Question: I tried to implement the following question but I'm getting null as answer when trying to pass the value to the method. I can't seem to pass the value to the method transfer after calculating the new balance when withdrawing.
The Account class:
'''
package Number3;
public class Account {
private int balance;
private int maxTransfer;
public Account()
{
balance = 0;
maxTransfer = 0;
}
public Account(int bal,int maxT)
{
balance = bal;
maxTransfer = maxT;
}
public void setBalance(int b)
{
balance = b;
}
public int getBalance()
{
return balance;
}
public void setMaxTransfer(int m)
{
this.maxTransfer = m;
}
public int getMaxTransfer()
{
return maxTransfer;
}
public void withdraw(int amount) throws insufficientFundException
{
if(!(amount < balance))
{
balance = balance - amount;
}
else
{
throw new insufficientFundException();
}
}
public void transfer(int amount)
{
balance = amount + balance;
}
public void display()
{
System.out.println("Current balance: "+getBalance());
}
}
'''
The testAccount main:
'''
package Number3;
import java.util.Scanner;
public class testAccount{
public static void main(String[] args) {
try{
Account a = new Account();
a.setBalance(1000);
a.setMaxTransfer(10000);
int choice,amount,acc;
Scanner input = new Scanner(System.in);
a.display();
System.out.println("1. Withdraw 2. Transfer");
System.out.println("Choose either 1 or 2");
choice = input.nextInt();
switch(choice)
{
case 1:
{
System.out.println("Enter amount to withdraw: ");
amount = input.nextInt();
a.withdraw(amount); //where i assume the error is
a.getBalance();
break;
}
case 2:
{
System.out.println("Enter amount to transfer: ");
amount = input.nextInt();
a.transfer(amount);
a.getBalance();
break;
}
default:
{
System.out.print("Enter 1 or 2: ");
choice = input.nextInt();
}
}
}
catch(insufficientFundException ife)
{
System.out.print(ife.getMessage());
}
}
}
'''
And the class for the user defined exception:
'''
package Number3;
public class insufficientFundException extends Exception{
public static void main(String[] args) {
System.out.println("You don't have enough funds in your account.");
}
}
'''
Please tell me what i'm doing wrong. Thanks.
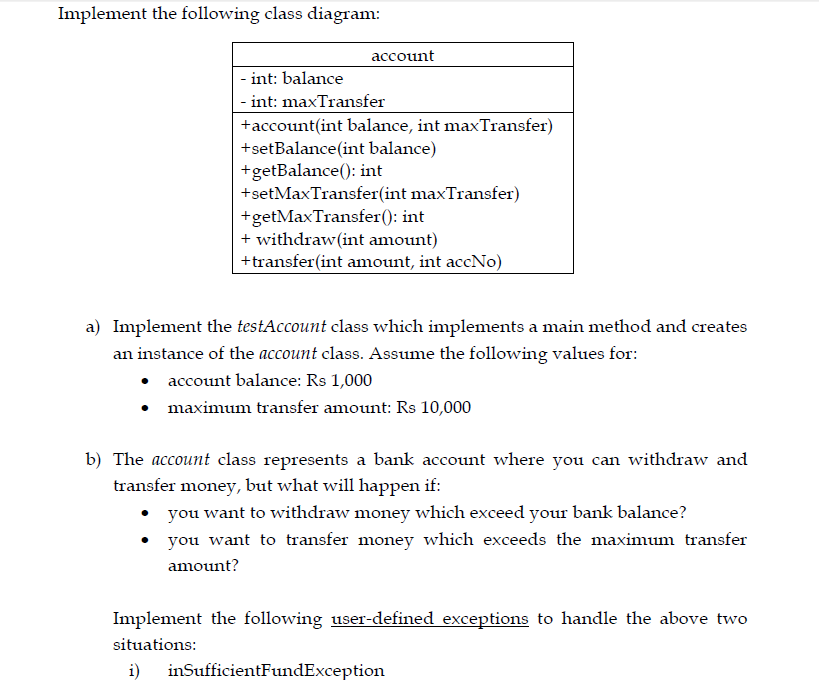
Answer: Your Class should look like this
'''
package Number3;
public class InsufficientFundException extends Exception{
public InsufficientFundException(String message){
super(message);
}
}
'''
Then you create a new instance of this Exception class passing in the String value you want to have displayed during runtime
Par Example
'''
public void withdraw(int amount) throws insufficientFundException
{
if(!(amount < balance))
{
balance = balance - amount;
}
else
{
throw new InsufficientFundException("You do not have enough money in your account");
}
}
'''
Also I just came to realize that your if else statement might be wrong because your telling the program if the amount is not less than the balance, take amount out of the balance when you should be saying if the amount IS less than the balance take the money out of the account
like so
'''
if(amount < balance)
{
balance = balance - amount;
}
else
{
throw new InsufficientFundException("You do not have enough money in your account");
}
'''